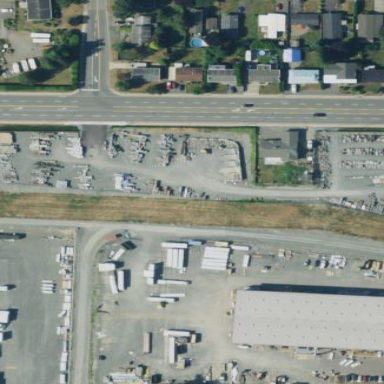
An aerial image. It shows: Industrial area featuring garden center.